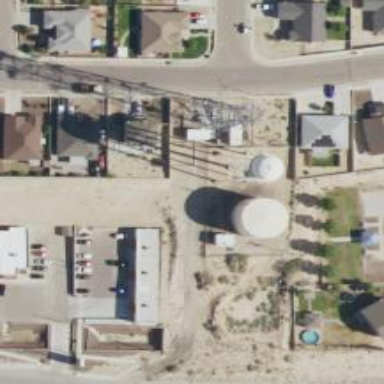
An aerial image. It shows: Water tower that is man-made.